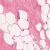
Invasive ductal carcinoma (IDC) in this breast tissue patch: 0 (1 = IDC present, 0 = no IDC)